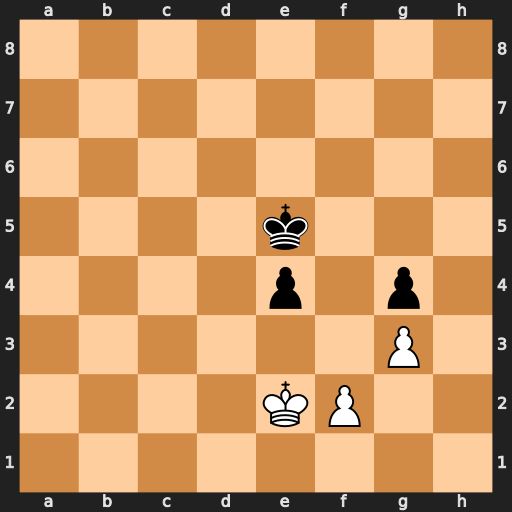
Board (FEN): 8/8/8/4k3/4p1p1/6P1/4KP2/8
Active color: w
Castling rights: -
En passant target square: -
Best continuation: Ke3 Kd5 Kf4